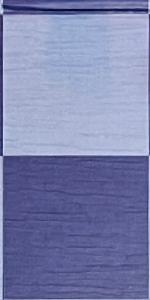
Label: Empty